Question: Given some known input values and observed outputs, determine how many possible combinations exist for the unknown inputs that would produce the same outputs.
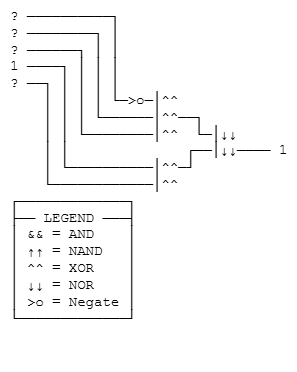
Answer: 4